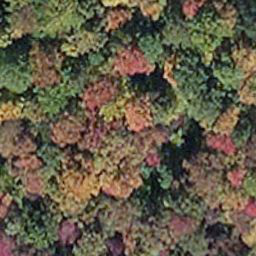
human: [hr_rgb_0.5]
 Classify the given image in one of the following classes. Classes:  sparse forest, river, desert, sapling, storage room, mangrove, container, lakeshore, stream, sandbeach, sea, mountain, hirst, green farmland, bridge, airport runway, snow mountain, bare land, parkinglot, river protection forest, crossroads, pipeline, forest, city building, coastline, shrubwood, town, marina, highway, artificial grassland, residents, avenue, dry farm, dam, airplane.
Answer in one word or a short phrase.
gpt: mangrove